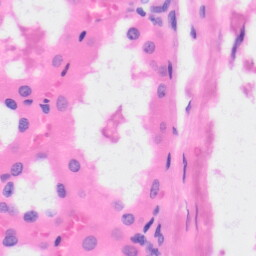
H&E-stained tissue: Kidney